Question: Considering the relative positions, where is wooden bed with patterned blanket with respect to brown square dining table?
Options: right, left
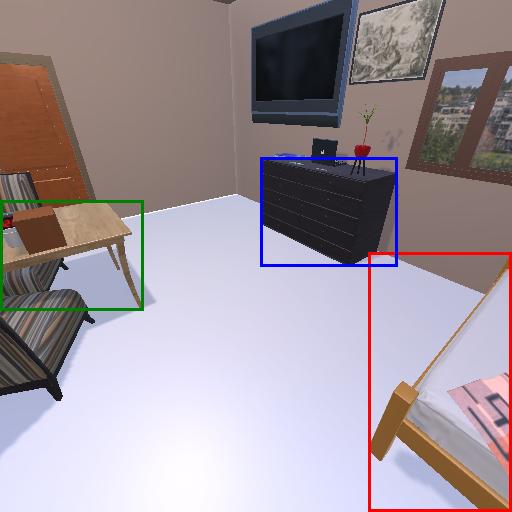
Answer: right